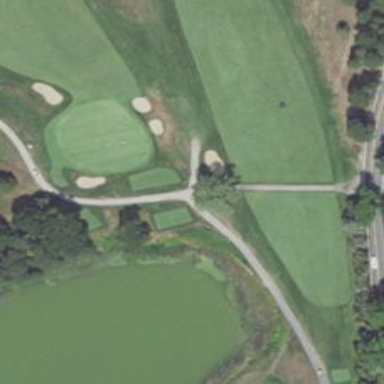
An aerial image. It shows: Golf cartpath that is also road path.